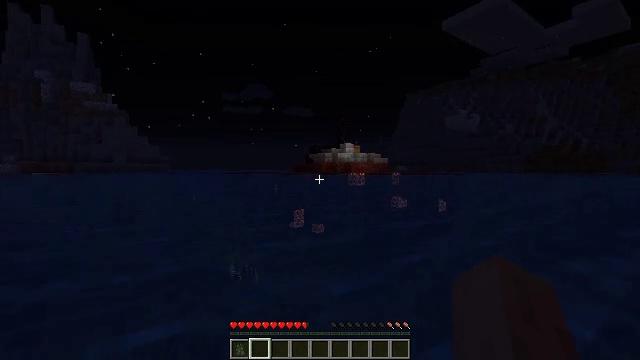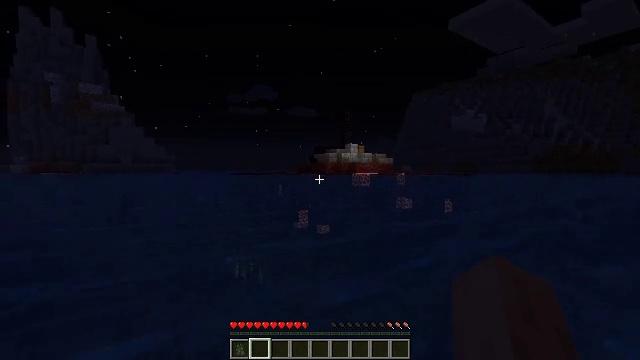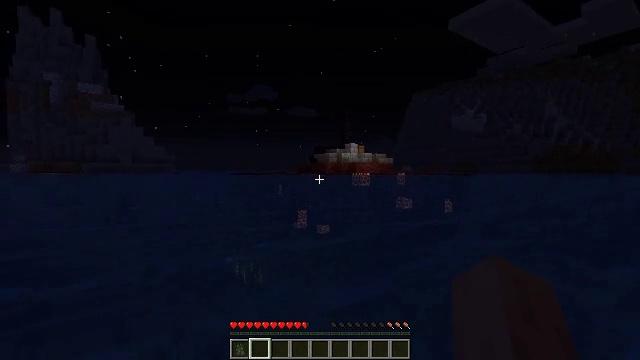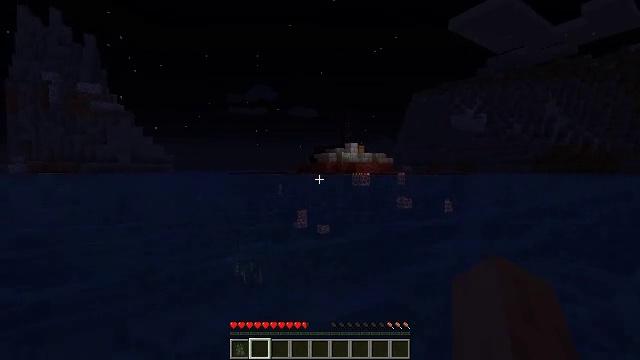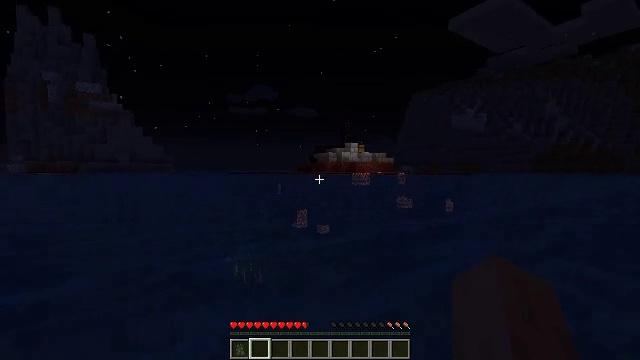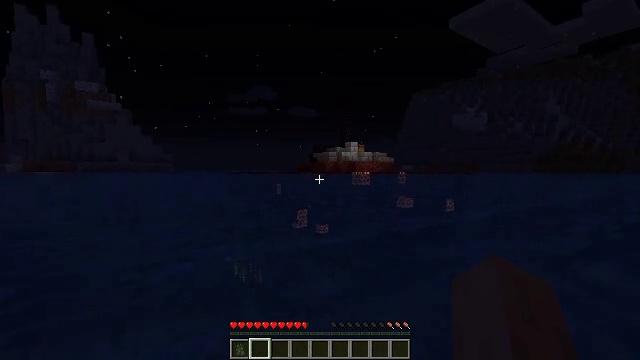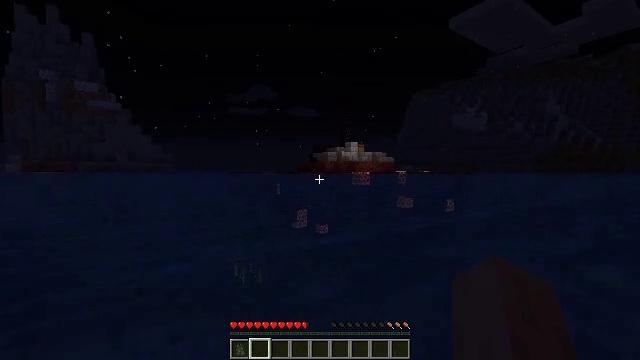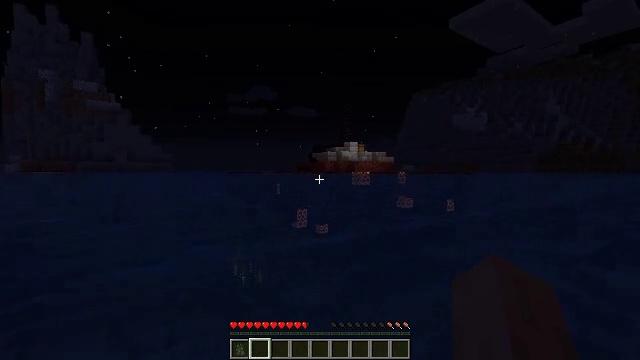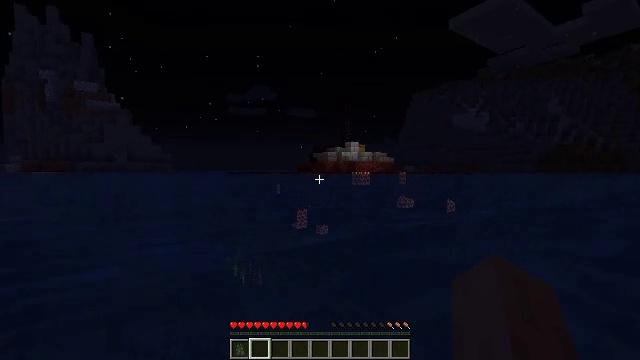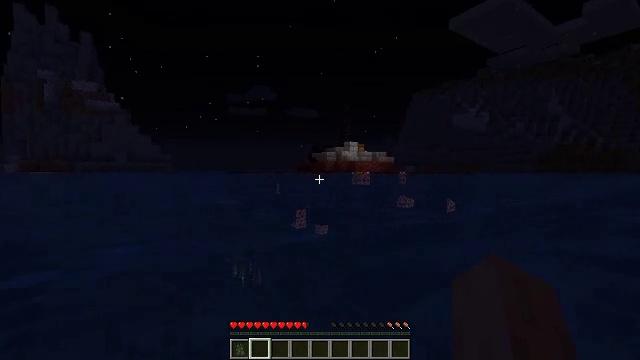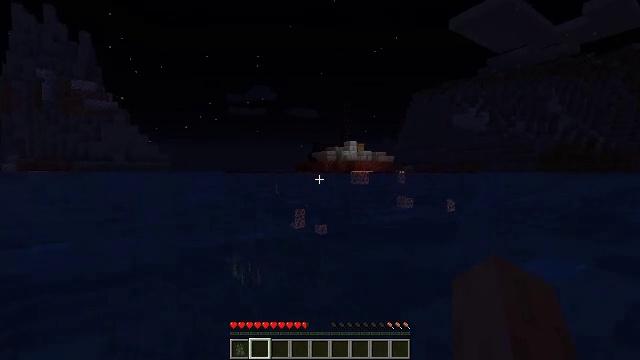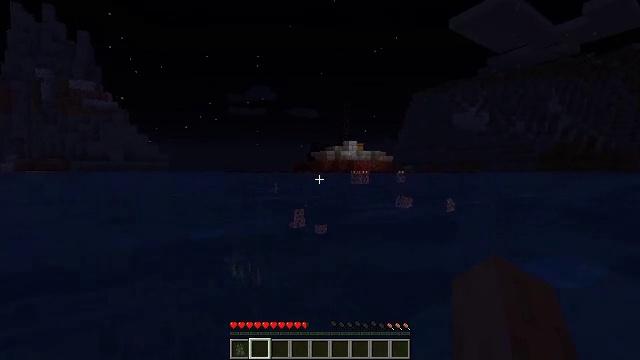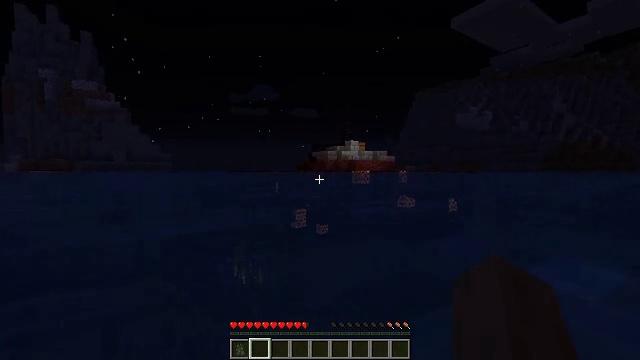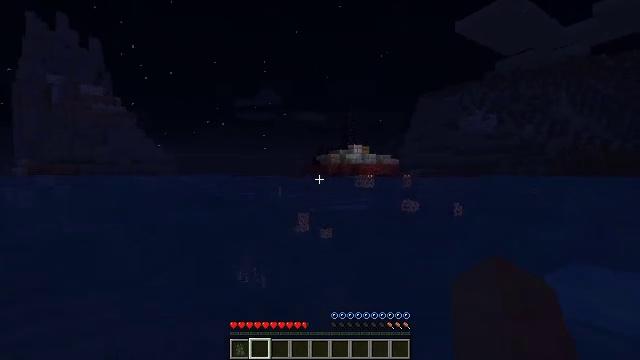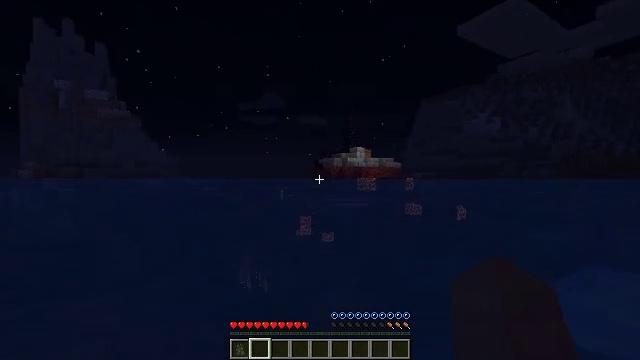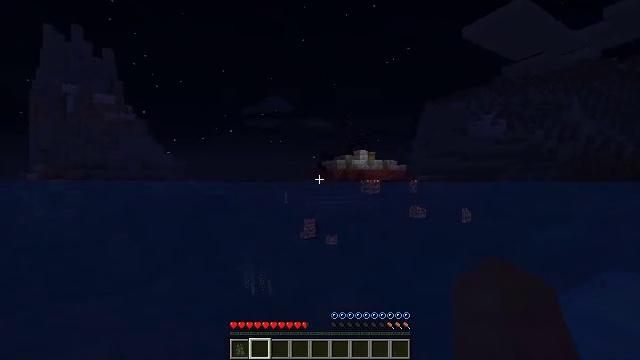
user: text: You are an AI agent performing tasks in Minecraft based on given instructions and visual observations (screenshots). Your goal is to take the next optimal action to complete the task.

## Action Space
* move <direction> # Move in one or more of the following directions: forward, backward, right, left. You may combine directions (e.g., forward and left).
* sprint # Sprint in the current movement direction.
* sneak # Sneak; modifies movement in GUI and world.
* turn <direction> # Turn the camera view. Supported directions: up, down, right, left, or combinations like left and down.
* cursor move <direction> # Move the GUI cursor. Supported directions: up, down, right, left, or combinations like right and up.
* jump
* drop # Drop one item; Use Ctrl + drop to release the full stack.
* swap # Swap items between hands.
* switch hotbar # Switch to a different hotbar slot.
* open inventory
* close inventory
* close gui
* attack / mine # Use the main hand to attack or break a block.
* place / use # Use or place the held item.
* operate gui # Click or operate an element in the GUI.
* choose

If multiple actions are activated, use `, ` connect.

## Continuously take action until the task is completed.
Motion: motion action
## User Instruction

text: Harvest the sea lantern from its structure.
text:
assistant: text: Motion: move forward, sprint, turn left
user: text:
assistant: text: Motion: move forward, sprint
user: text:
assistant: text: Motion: move forward, sprint
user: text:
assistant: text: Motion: move forward, sprint
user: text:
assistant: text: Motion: move forward and move right, sprint
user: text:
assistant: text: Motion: move forward and move right, sprint
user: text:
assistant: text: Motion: move forward and move right, sprint
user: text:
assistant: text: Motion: move forward and move right, sprint
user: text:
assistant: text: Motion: move forward and move right, sprint
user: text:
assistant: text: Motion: move forward and move right, sprint
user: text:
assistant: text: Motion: move forward and move right, sprint
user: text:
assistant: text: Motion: move forward and move right, sprint
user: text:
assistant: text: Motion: move forward and move right, sprint
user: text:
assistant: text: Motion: move forward and move right, sprint
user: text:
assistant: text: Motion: move forward and move right, sprint
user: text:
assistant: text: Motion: move forward and move right, sprint, turn left and up
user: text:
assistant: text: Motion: move forward and move right, sprint, turn left
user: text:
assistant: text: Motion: move forward and move right, sprint, turn left
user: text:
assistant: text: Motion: move forward and move right, sprint, turn left
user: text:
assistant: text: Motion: move forward and move right, sprint, turn left
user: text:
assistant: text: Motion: move forward and move right, sprint, turn left
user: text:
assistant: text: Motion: move forward and move right, sprint
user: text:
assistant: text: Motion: move forward and move right, sprint, jump
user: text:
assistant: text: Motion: move forward and move right, sprint, jump
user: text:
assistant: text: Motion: move forward and move right, sprint, jump
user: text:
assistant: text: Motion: move forward and move right, sprint, jump
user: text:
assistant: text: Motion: move forward and move right, sprint, jump
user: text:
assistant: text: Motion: move forward and move right, sprint, jump
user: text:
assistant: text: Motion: move forward and move right, sprint, jump
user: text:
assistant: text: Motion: move forward and move right, sprint, turn right and down, jump